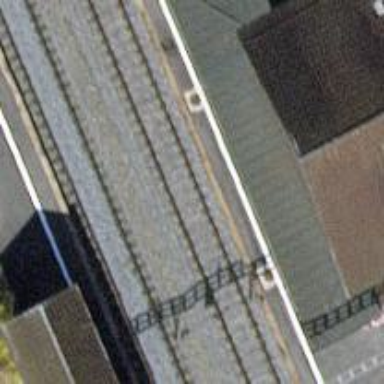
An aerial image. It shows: Railway stop with public transport stop position.